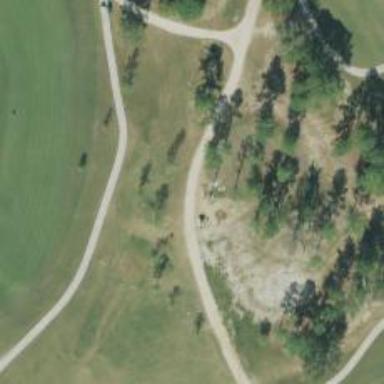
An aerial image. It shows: Golf cartpath that is also road path.